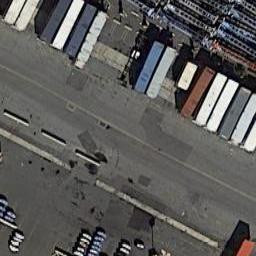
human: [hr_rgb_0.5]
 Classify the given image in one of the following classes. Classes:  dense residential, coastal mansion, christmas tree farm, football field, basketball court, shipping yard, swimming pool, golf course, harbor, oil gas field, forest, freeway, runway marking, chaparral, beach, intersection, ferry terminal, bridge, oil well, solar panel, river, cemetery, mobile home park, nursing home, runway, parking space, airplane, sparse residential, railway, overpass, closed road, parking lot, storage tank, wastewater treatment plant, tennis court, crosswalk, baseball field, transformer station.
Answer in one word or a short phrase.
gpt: shipping yard